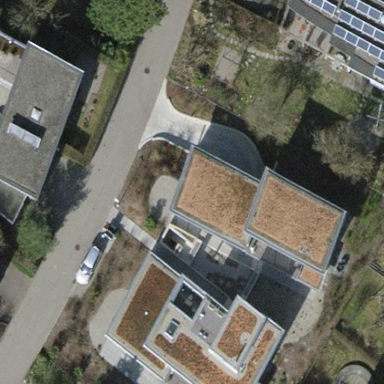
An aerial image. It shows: Terrace building.